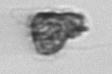
Label: Syracosphaera_pulchra